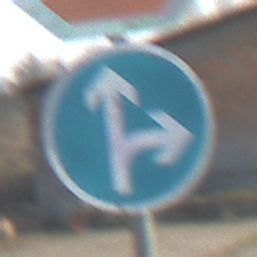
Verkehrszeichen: VorgeschriebeneFahrtrichtungGeradeausOderRechts
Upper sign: Stop
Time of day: MorningAfternoon
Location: Outdoor (Suburban)
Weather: PartlyCloudy
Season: NotSpecified
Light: Natural